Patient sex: F
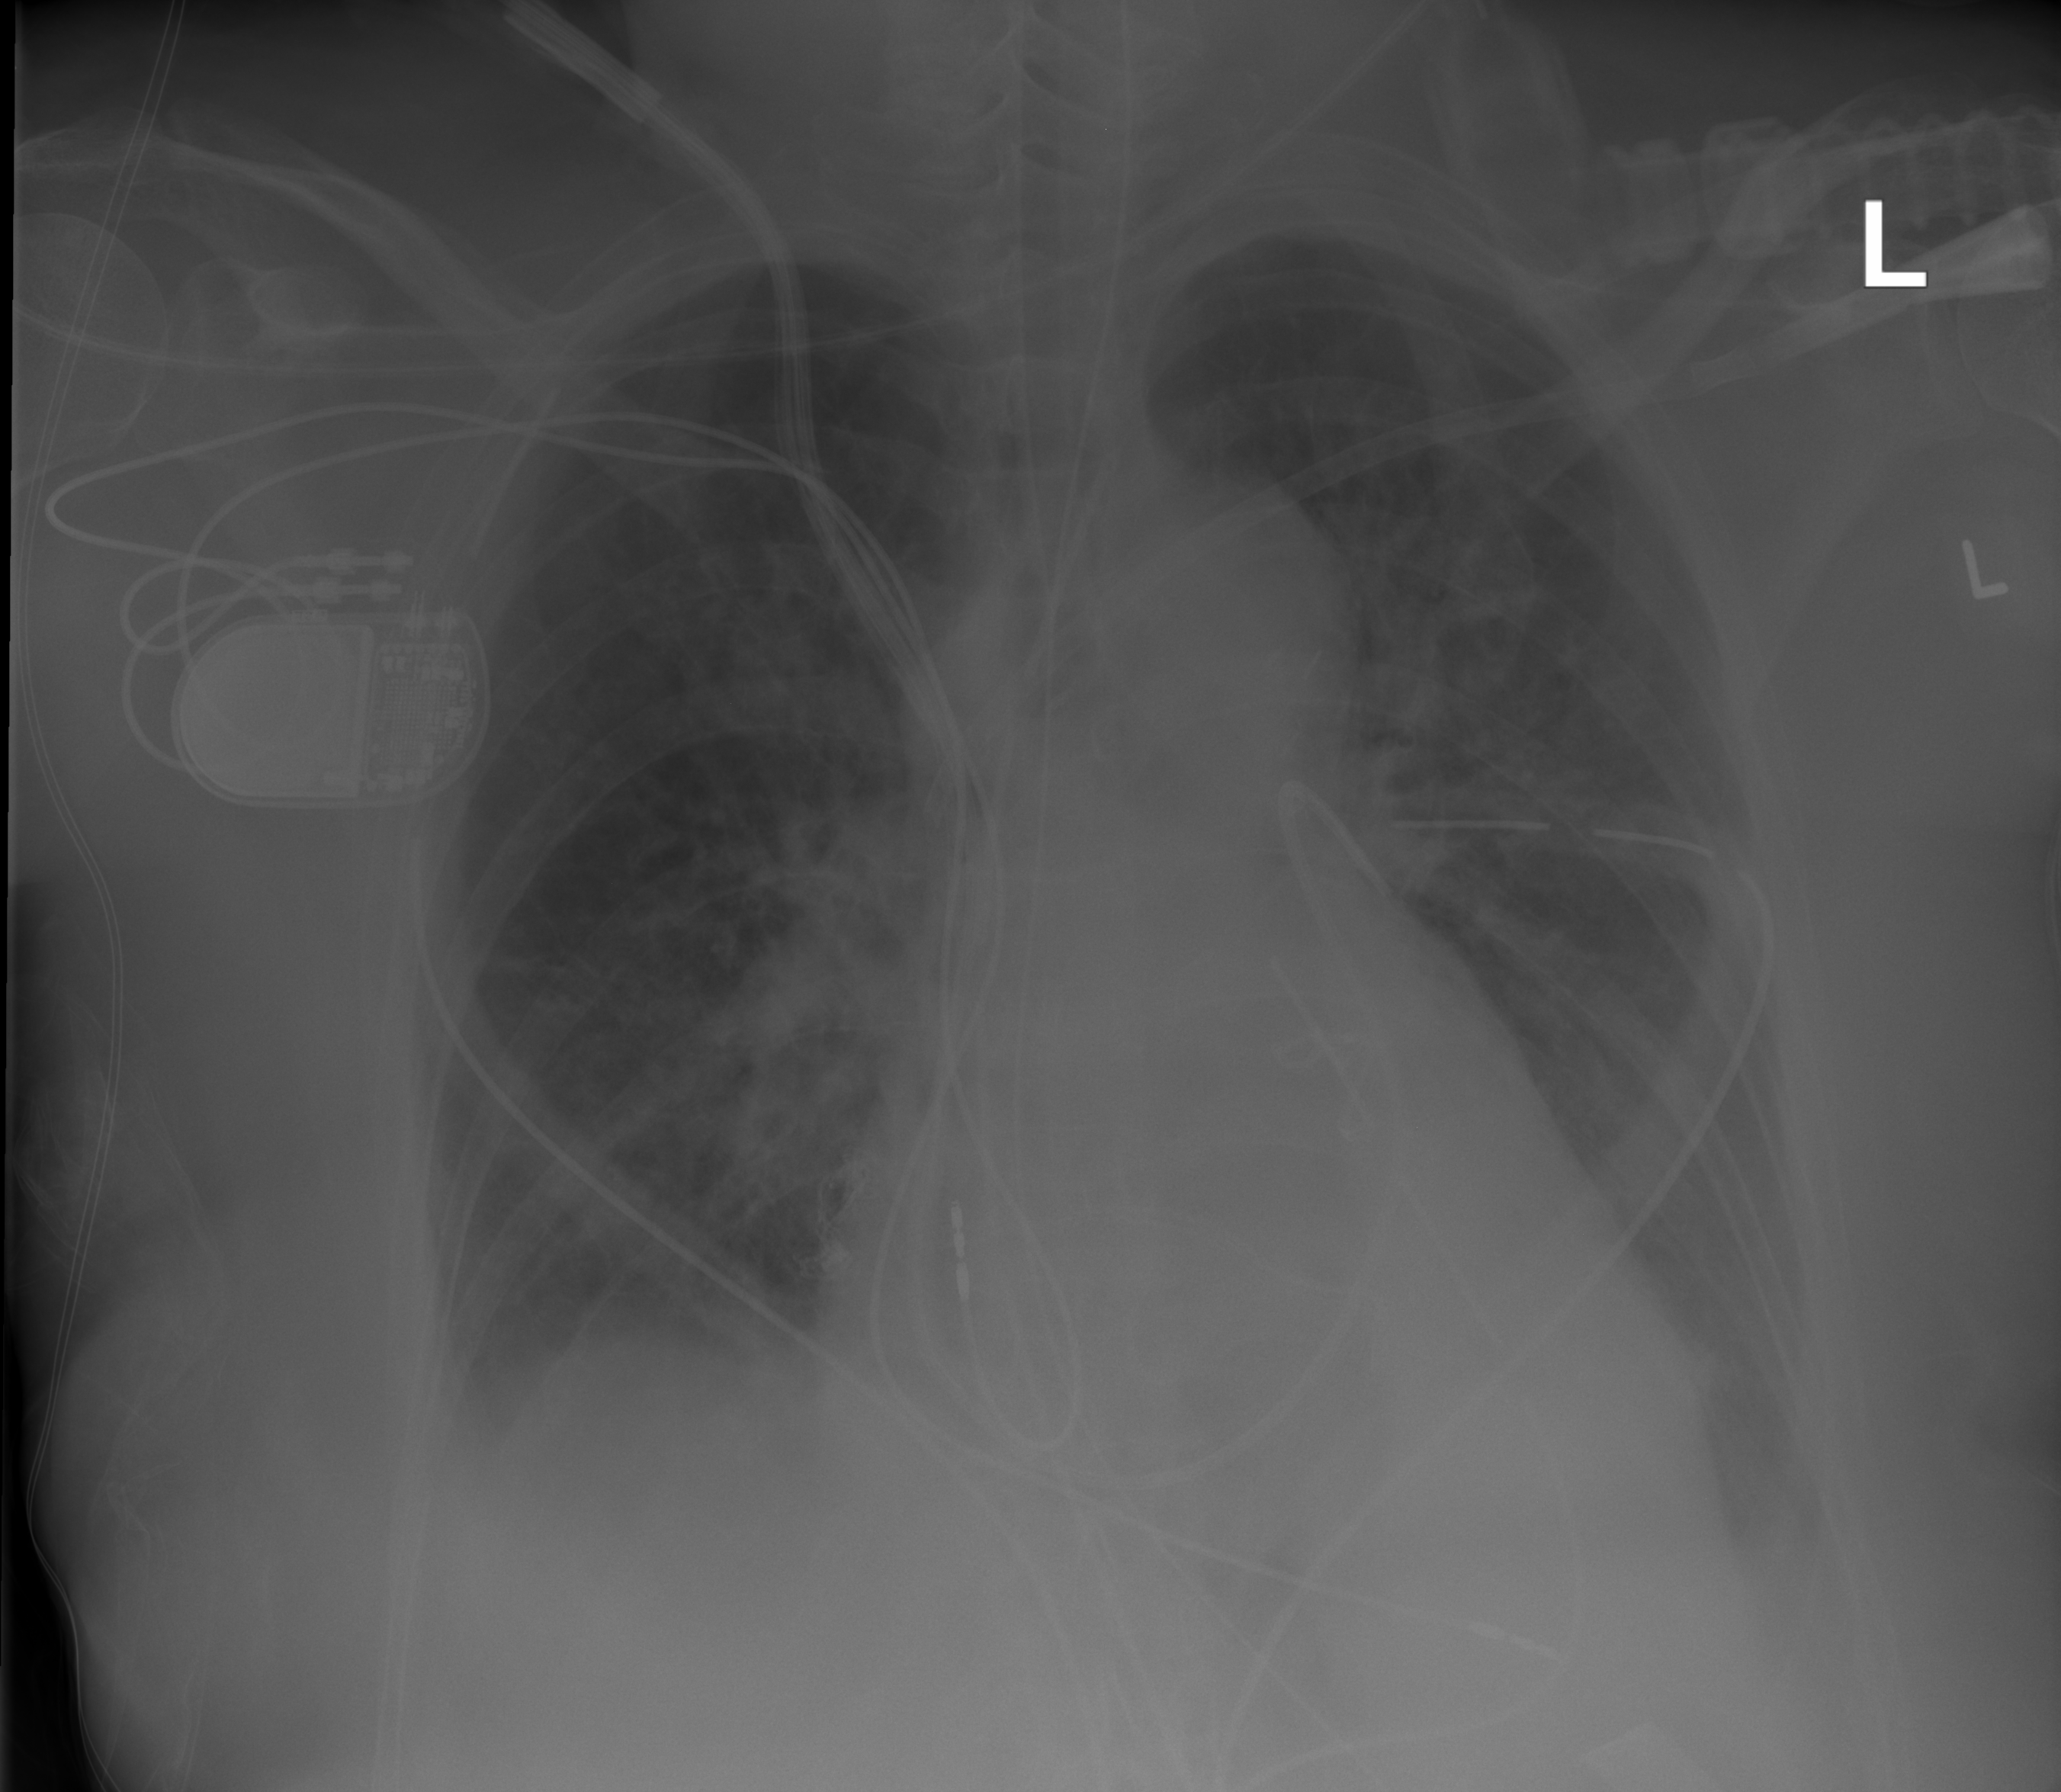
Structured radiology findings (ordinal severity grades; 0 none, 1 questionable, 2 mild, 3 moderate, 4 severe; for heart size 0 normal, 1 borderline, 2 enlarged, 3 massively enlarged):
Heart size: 1
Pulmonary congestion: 2
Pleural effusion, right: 2
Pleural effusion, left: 2
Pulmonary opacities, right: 2
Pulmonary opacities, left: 2
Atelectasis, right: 0
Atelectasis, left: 2